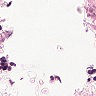
Metastatic tissue present: no